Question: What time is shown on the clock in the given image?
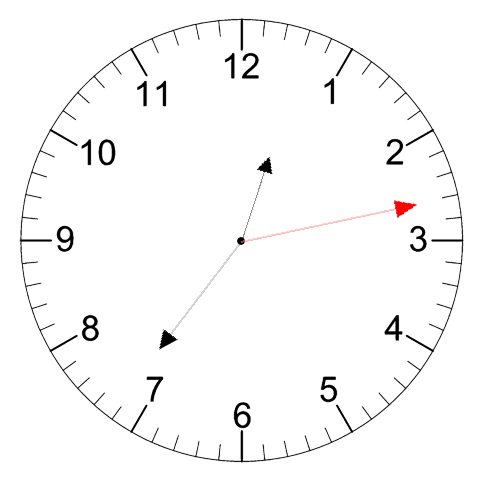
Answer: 12:36:13